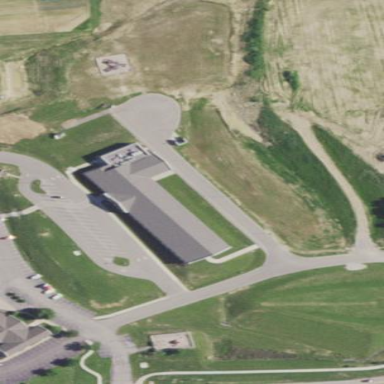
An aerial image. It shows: School building.